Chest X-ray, AP view. Patient: 57 years old, sex M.
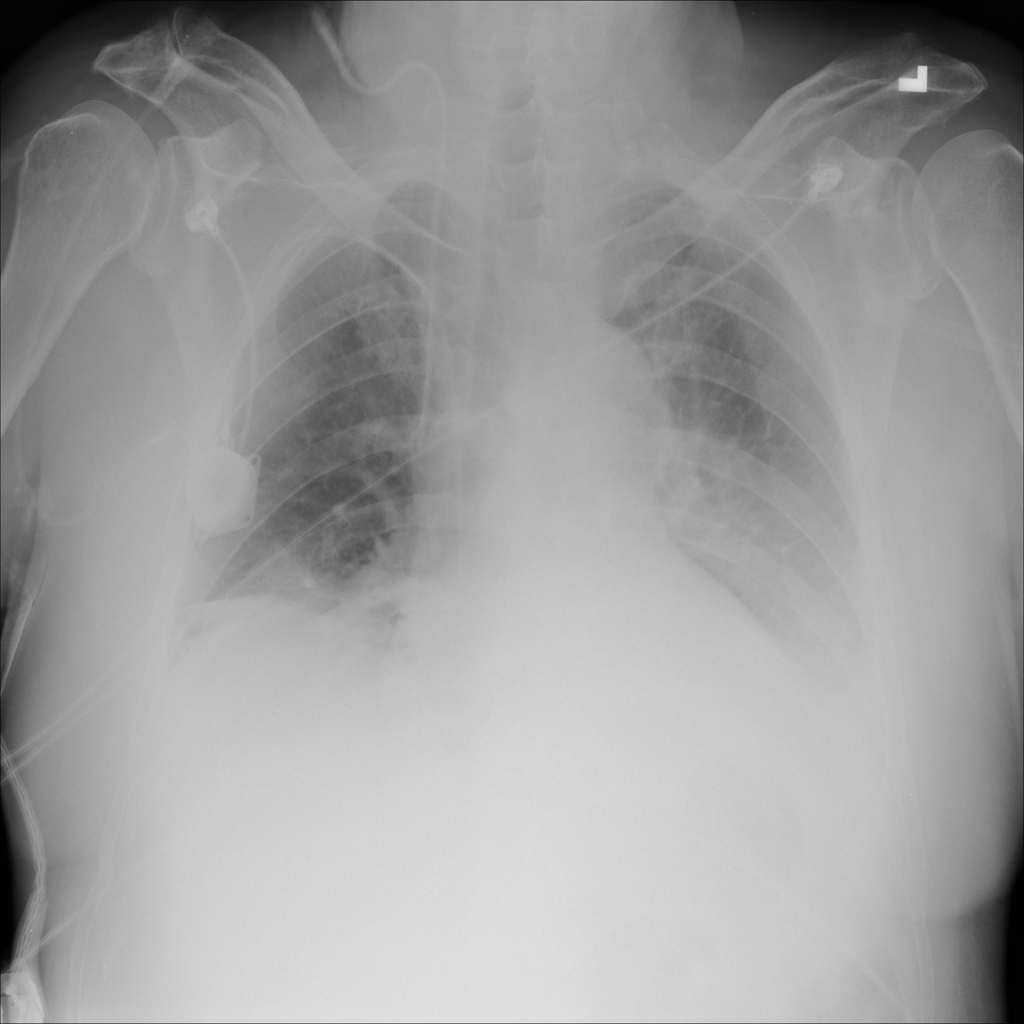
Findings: Atelectasis, Effusion